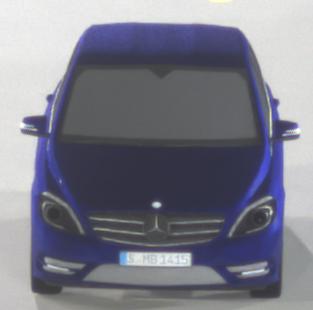
Make: Mercedes-Benz
Model: B 180 BlueEFFICIENCY
Detailed model: B-Class (246)
Model produced from: 2011/11
Model produced until: 2012/10
Doors: 5
Color: blue
Road condition: dry road
Daytime: night
Contrast: high contrast